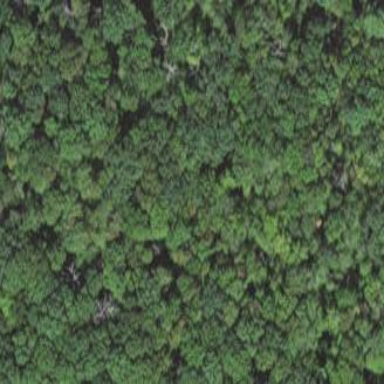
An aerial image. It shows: Mixed woodland with various types of leaves.